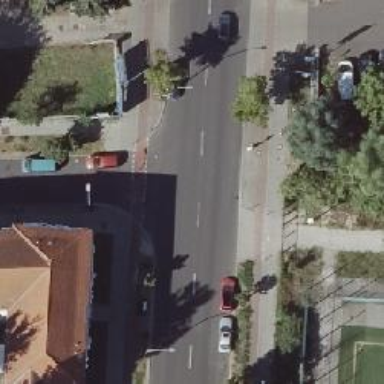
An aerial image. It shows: Tertiary road with asphalt surface. There is separate cycle track and sidewalks on both sides. The road is marked with lane markings.